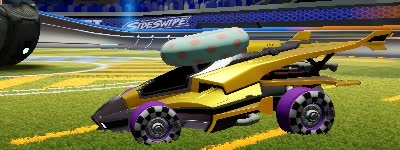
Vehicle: aftershock